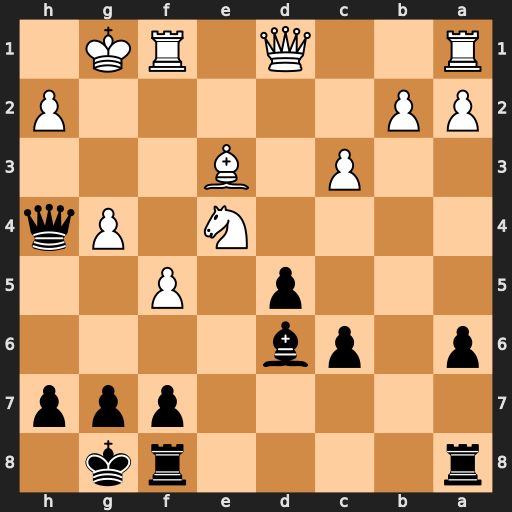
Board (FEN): r4rk1/5ppp/p1pb4/3p1P2/4N1Pq/2P1B3/PP5P/R2Q1RK1
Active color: b
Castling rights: -
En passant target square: -
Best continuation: Qxh2#